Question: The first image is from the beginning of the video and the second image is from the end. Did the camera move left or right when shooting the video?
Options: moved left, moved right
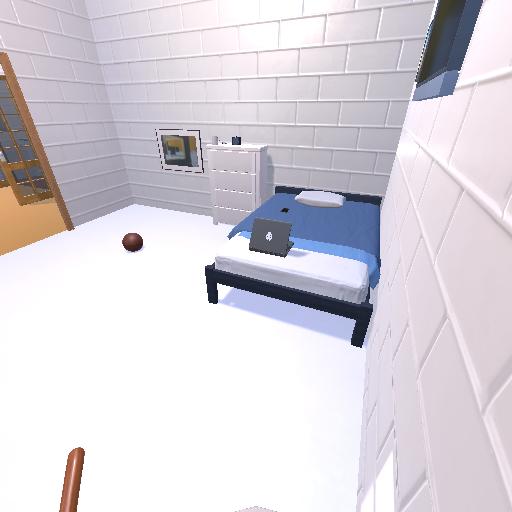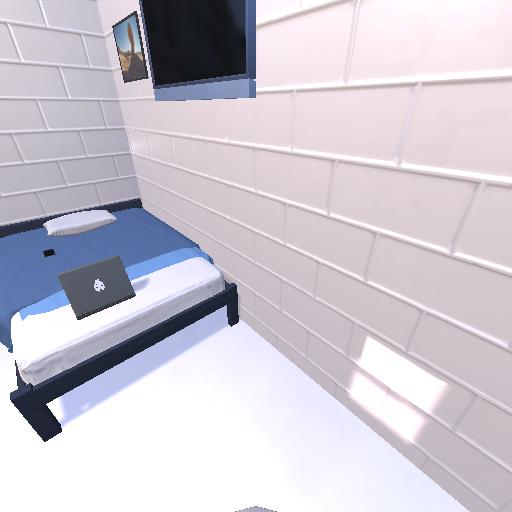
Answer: moved left